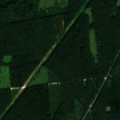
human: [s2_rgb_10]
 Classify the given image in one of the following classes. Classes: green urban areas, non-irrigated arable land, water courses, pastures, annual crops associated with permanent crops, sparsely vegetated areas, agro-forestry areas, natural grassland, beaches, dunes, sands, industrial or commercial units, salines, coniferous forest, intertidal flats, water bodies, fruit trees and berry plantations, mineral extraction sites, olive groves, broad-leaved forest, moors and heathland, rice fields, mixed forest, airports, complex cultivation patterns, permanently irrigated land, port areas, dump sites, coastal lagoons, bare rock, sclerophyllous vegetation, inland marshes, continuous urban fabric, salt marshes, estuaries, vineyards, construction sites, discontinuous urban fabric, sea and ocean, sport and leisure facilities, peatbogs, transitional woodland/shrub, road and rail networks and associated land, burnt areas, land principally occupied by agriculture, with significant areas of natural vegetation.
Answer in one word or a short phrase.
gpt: coniferous forest, transitional woodland/shrub